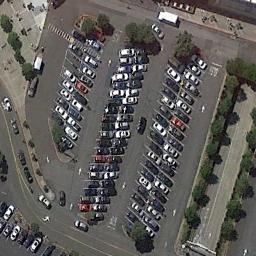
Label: parking_lot